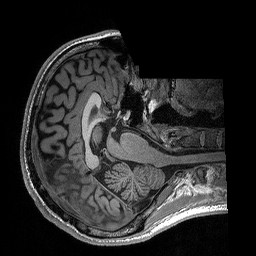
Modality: T1w
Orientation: axial
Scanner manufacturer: siemens
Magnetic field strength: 3 T